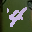
Label: 4